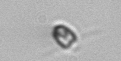
Label: Pyramimonas